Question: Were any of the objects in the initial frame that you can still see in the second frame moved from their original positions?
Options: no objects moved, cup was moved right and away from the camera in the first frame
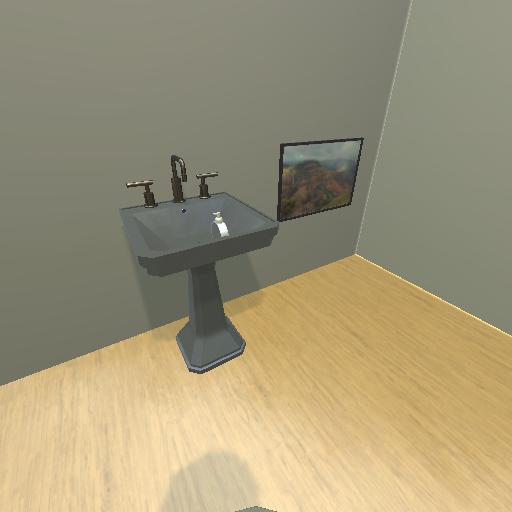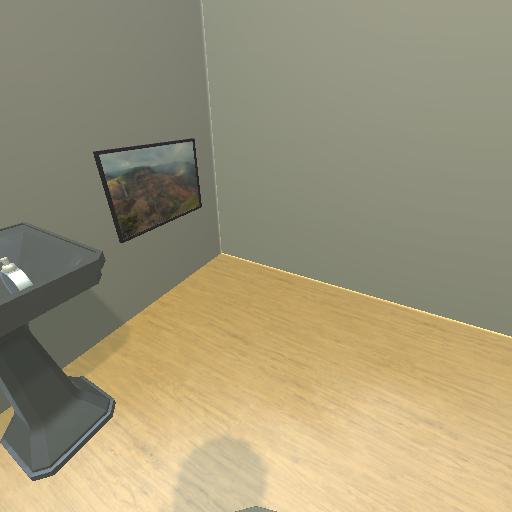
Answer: no objects moved